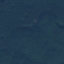
Land use / land cover: Forest